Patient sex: M
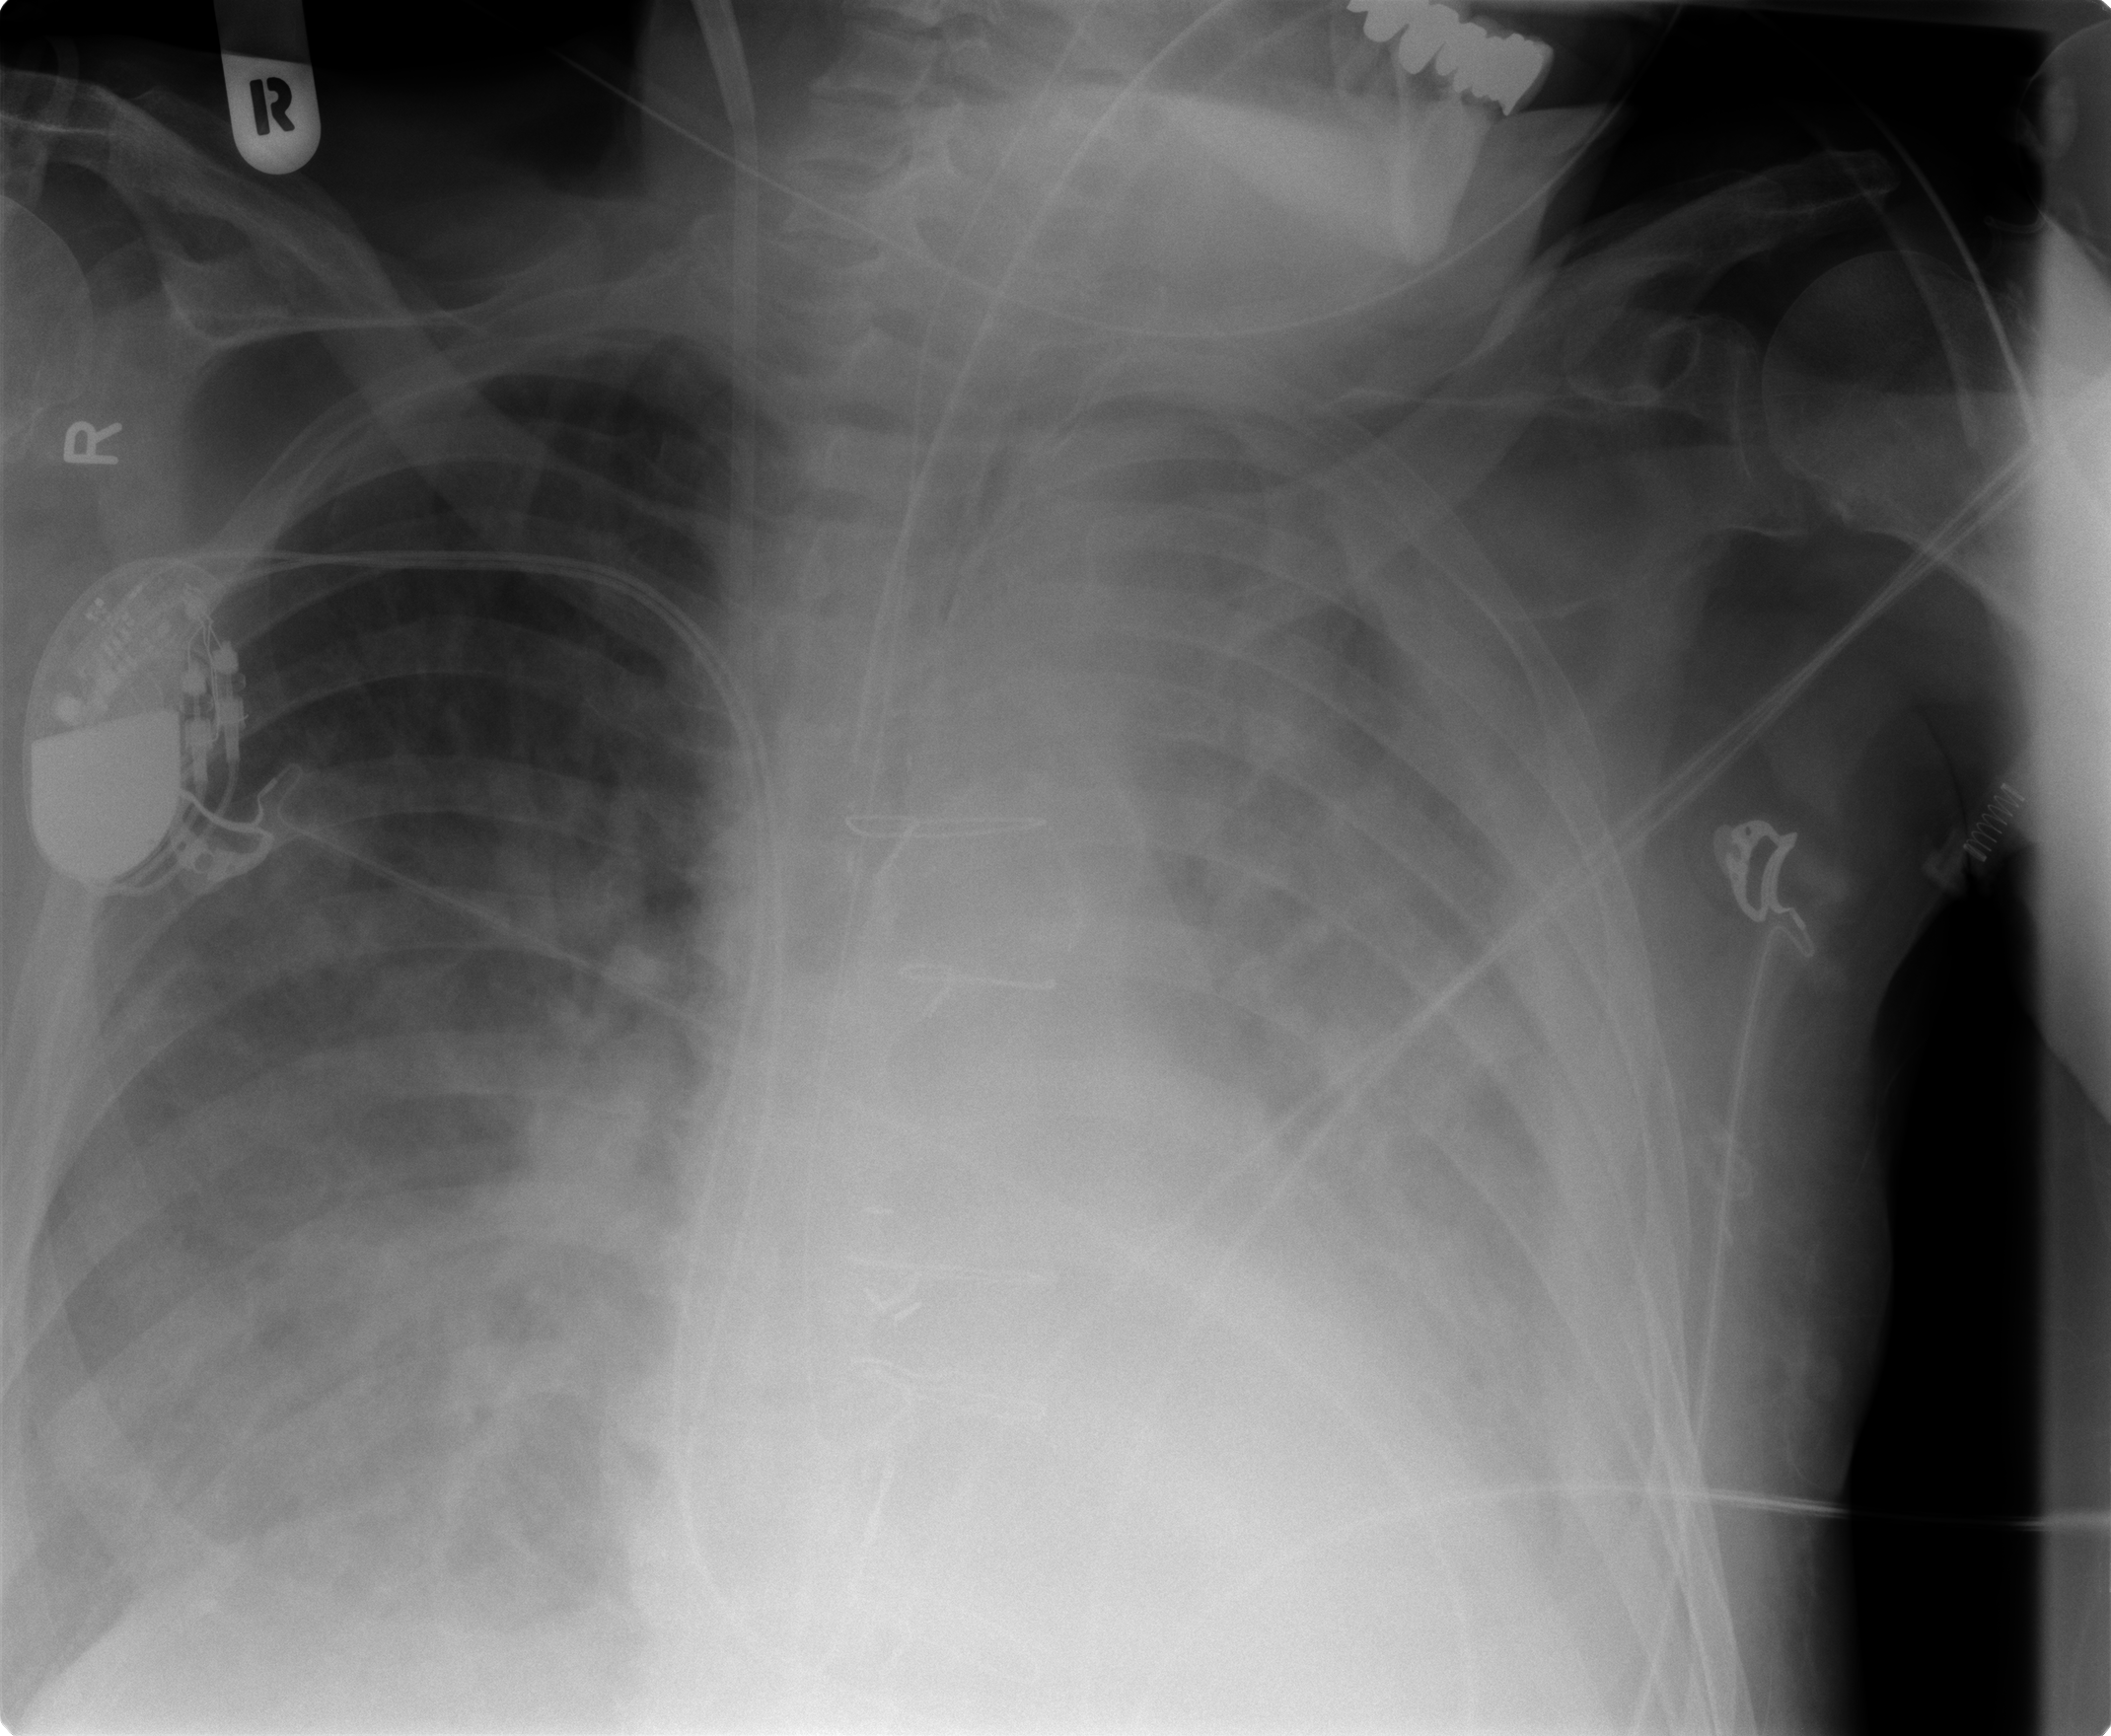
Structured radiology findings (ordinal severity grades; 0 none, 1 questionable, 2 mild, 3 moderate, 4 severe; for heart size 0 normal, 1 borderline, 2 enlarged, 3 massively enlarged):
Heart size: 1
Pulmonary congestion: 3
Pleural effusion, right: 2
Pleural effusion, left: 3
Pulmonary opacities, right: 1
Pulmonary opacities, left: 2
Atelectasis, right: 3
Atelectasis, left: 3